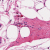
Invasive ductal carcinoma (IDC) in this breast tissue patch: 0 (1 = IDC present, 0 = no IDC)